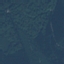
Land use / land cover: Forest